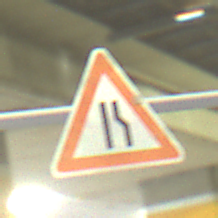
Verkehrszeichen: EinseitigVerengteFahrbahnRechts
Umgebung: Indoor, Special
Tageszeit: NotSpecified
Wetter: NotSpecified
Licht: Artificial
Jahreszeit: NotSpecified
Kontrast: HighContrast